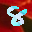
Label: 8